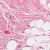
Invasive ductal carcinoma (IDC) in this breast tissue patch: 0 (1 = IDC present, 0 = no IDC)